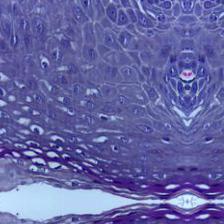
Diagnosis: Normal